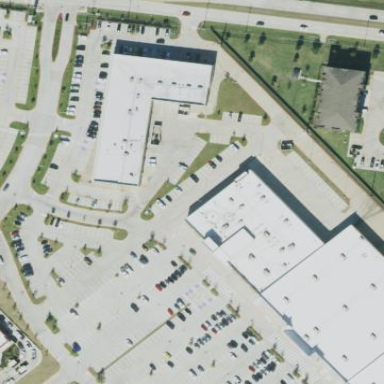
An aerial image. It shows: Fitness center building.